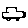
Label: car